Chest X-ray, AP view. Patient: 28 years old, sex F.
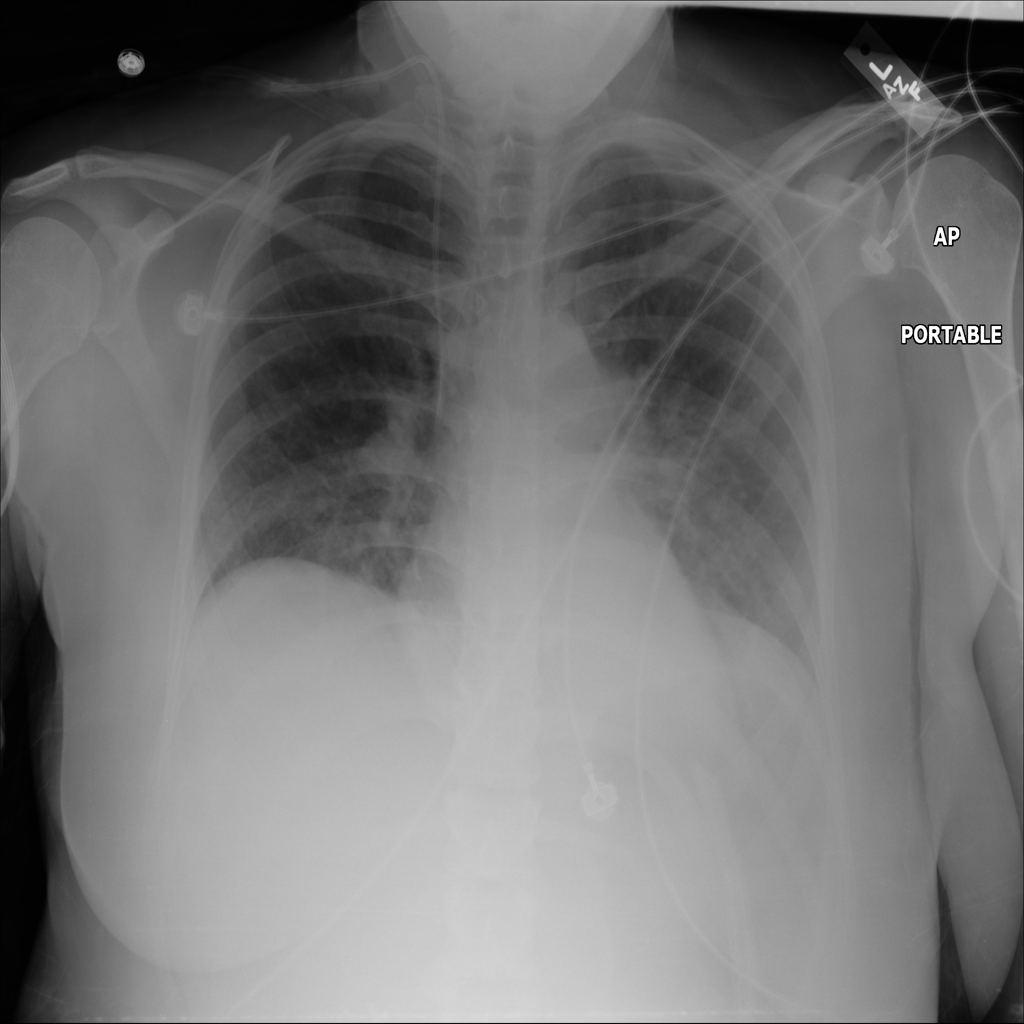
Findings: Infiltration